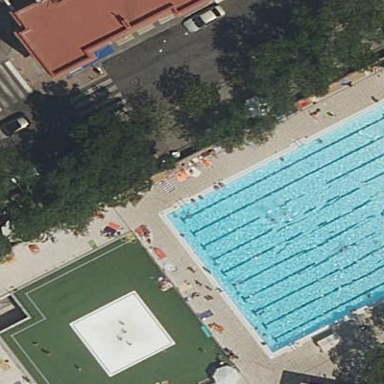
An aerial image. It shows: Swimming pool located in leisure land.